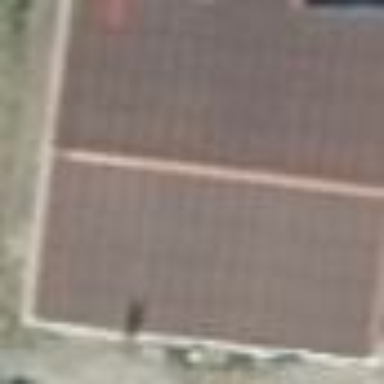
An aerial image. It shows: Building with gabled red roof. The roof is oriented across the structure.